Interaction volume radius: 5 \u00c5
Interaction volume height: 20 \u00c5
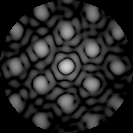
Disorder parameter: 0.2524